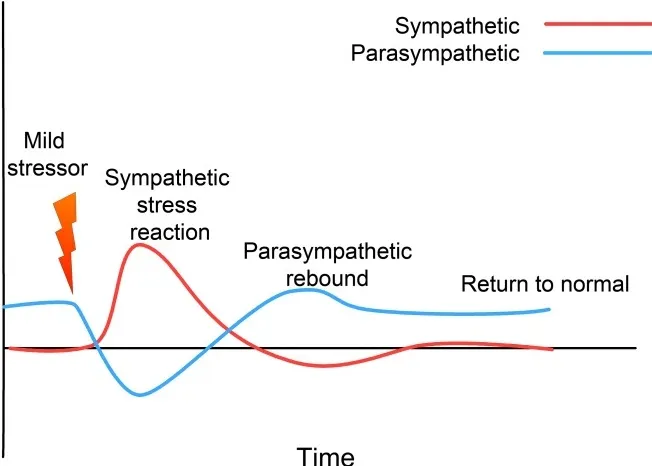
Acute (mild) stress response. In response to a mild stressor the ANS (and the whole CRN) responds with sympathetic activation, accompanied by a reciprocal lessening of vagal (parasympathetic) tone. Usually this activation will support an appropriate response to the stressor; this response will be accompanied by proprioceptive feedback that the response has been successfully completed. Sympathetic activation then diminishes, vagal tone returns to normal, and the whole CRN resets to normal resilient functioning.
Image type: chart (chart)